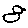
Label: bird